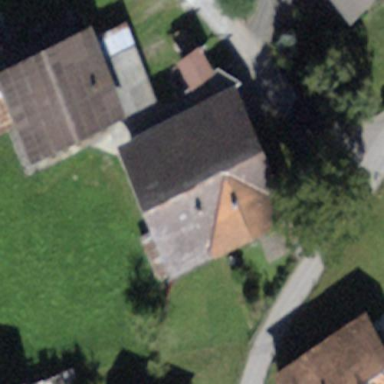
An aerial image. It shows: Farm building.